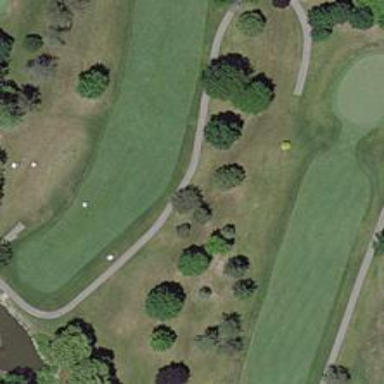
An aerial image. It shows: Path for both roads and golfers.